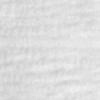
Label: no_change